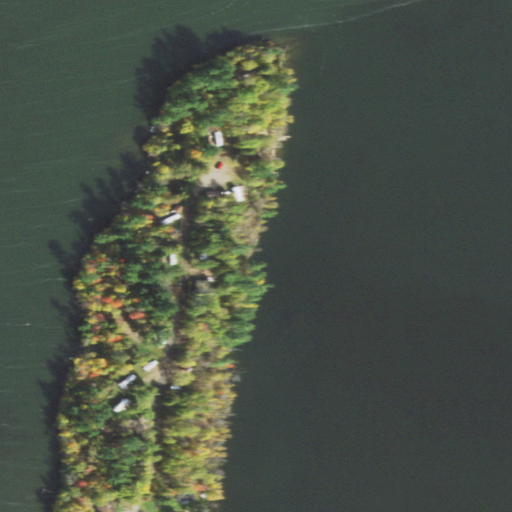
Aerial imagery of cape in Minnesota named Indian Point containing open water, open development, mixed forest, woody wetlands, low intensity development, and deciduous forest